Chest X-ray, PA view. Patient: 32 years old, sex M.
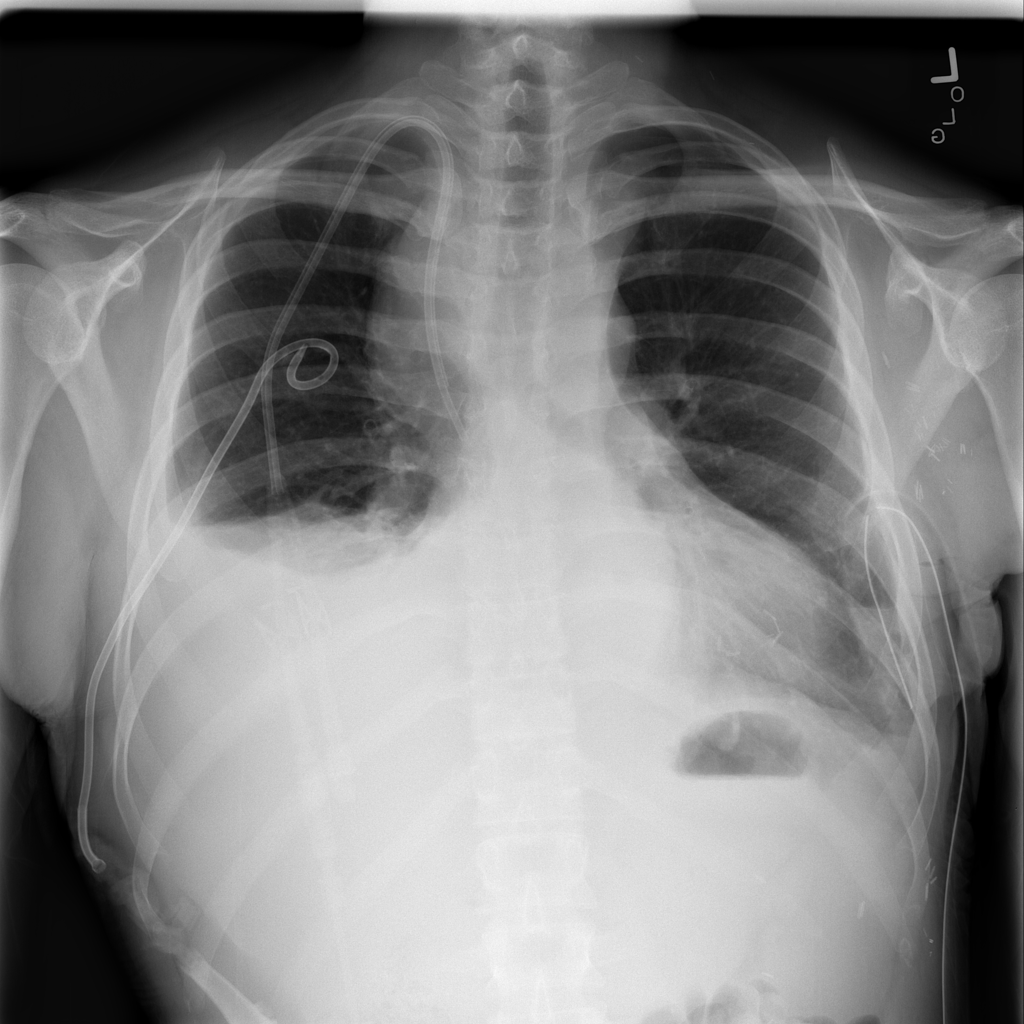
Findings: Effusion, Pneumothorax